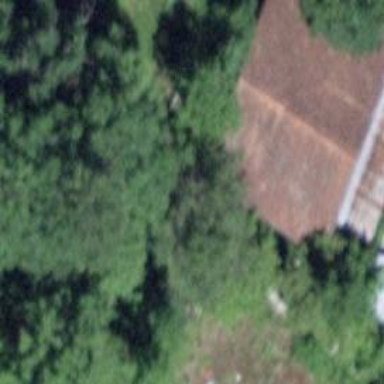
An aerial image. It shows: Rural barn.